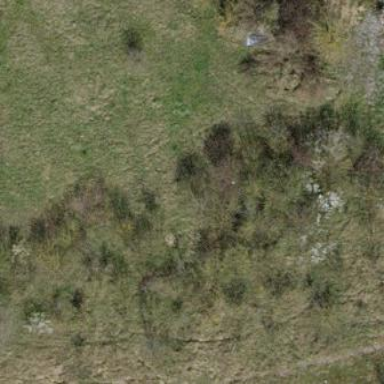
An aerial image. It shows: Patch of scrub vegetation.